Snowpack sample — Buffalo Mountain, Silverthorne, Colorado, USA (2/22/26, 2:02 PM MST)
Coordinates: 39.622, -106.113
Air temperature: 33 °F
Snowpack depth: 63 cm
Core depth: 20 cm
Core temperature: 24.8 °F
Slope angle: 11°, slope face: 116°
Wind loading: low
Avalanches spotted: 0
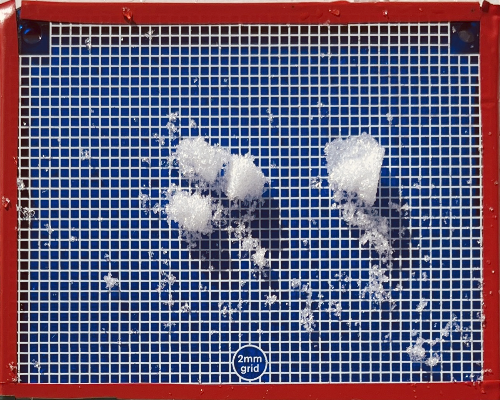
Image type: profile
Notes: In a firebreak similar to site 1, minimal wind loading with no spotted avalanches (not many faces in view though)